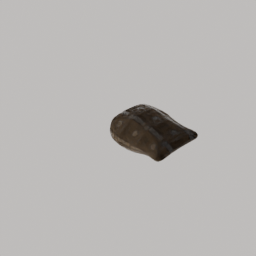
Label: tools